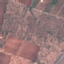
Land use / land cover: PermanentCrop